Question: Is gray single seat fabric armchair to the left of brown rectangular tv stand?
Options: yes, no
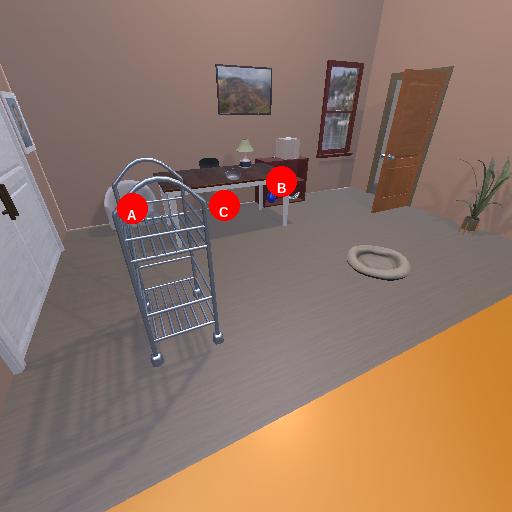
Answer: yes